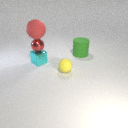
small red metal sphere below large red rubber sphere